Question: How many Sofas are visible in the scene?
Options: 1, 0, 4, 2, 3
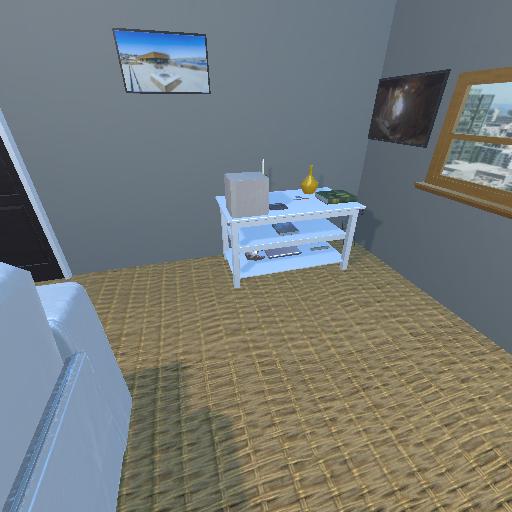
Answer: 1